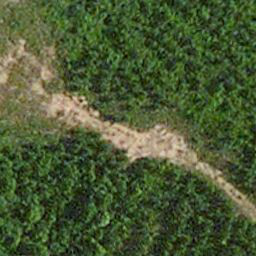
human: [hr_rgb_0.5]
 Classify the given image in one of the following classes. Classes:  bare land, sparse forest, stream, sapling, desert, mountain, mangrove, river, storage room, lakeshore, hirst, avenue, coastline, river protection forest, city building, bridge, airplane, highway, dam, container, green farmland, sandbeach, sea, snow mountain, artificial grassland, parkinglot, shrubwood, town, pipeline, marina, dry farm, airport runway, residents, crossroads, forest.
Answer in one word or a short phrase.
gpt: avenue